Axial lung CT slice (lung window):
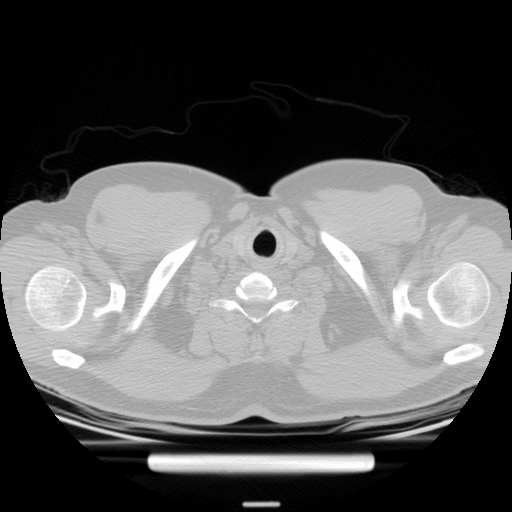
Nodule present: no